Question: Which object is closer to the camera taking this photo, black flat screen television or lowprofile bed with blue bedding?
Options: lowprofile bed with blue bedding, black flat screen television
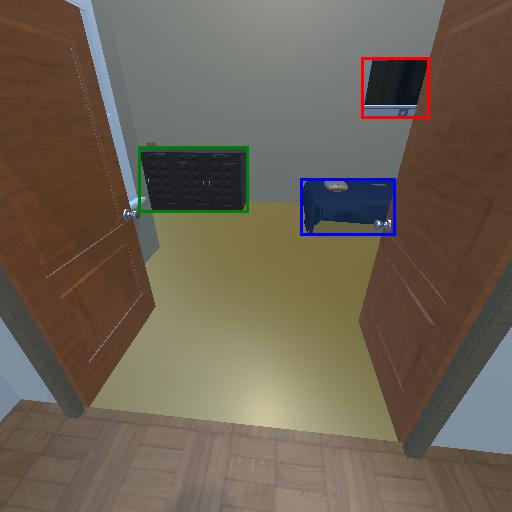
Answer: lowprofile bed with blue bedding